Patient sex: M
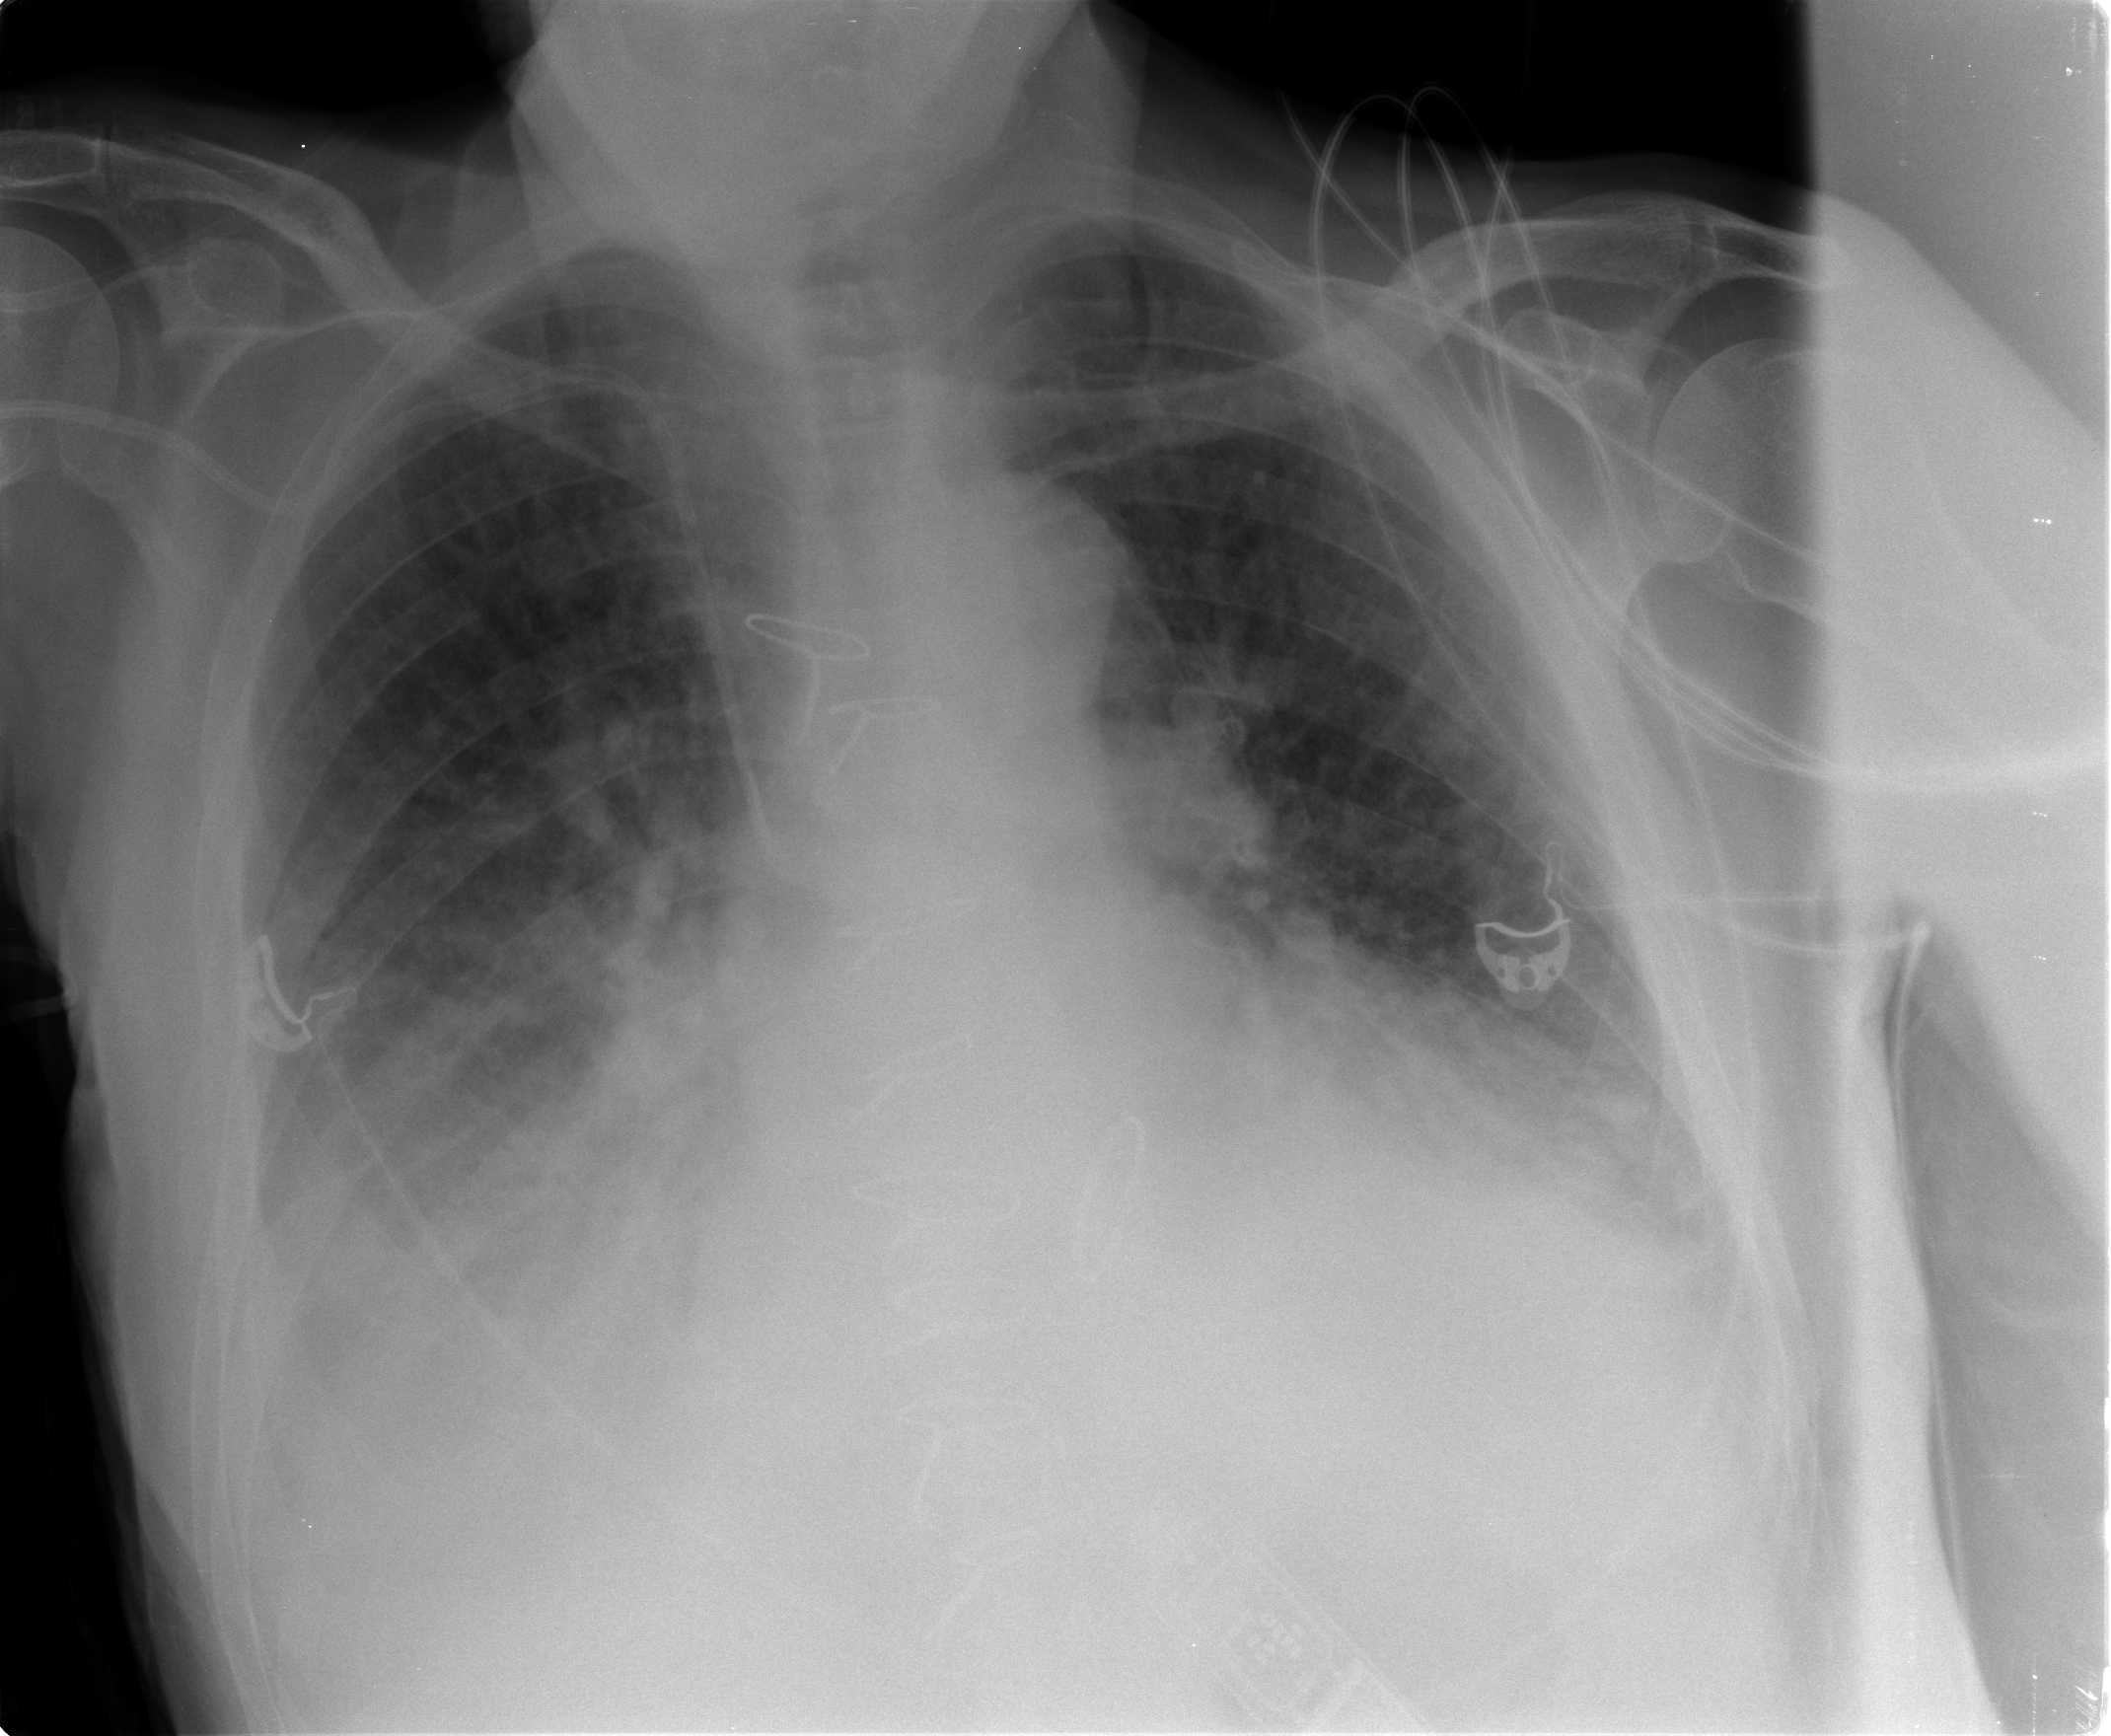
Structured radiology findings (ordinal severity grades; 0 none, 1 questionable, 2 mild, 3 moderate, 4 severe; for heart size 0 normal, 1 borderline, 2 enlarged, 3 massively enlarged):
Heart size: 2
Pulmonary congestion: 3
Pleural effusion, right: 2
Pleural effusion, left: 2
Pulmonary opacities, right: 2
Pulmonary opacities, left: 2
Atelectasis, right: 2
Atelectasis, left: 2